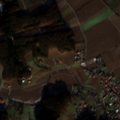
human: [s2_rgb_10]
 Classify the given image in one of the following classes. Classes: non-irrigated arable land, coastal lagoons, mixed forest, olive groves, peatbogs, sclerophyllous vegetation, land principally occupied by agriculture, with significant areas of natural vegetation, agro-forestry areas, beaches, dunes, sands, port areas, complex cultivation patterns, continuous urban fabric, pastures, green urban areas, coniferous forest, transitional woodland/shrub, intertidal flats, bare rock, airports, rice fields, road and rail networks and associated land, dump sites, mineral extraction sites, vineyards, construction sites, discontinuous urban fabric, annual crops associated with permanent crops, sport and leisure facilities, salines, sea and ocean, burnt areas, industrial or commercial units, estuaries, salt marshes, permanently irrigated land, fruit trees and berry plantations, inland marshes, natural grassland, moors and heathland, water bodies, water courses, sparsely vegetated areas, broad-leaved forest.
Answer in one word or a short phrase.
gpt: discontinuous urban fabric, non-irrigated arable land, complex cultivation patterns, mixed forest